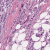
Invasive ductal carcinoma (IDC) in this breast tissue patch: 1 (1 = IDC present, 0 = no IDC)